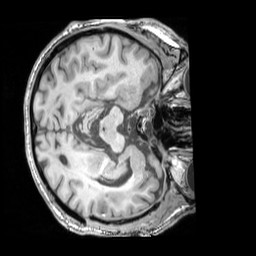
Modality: T1w
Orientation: axial
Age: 61
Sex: male
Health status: ill
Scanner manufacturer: siemens
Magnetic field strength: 3 T
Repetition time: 1.75 s
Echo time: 0.00418 s